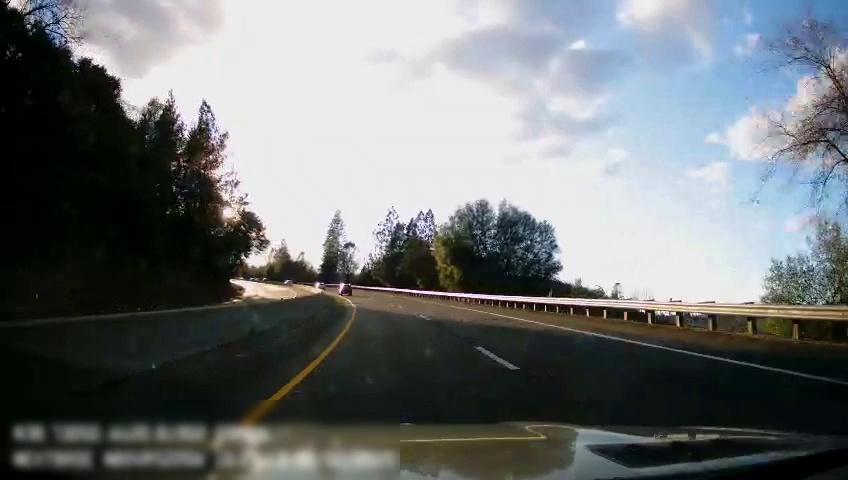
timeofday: Day
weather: Sunny
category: Drivable Space
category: Drivable Space
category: Vehicles | SUV
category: Lanes | Current Lane
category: Lanes | Alternate Lane
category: Lanes | Current Lane